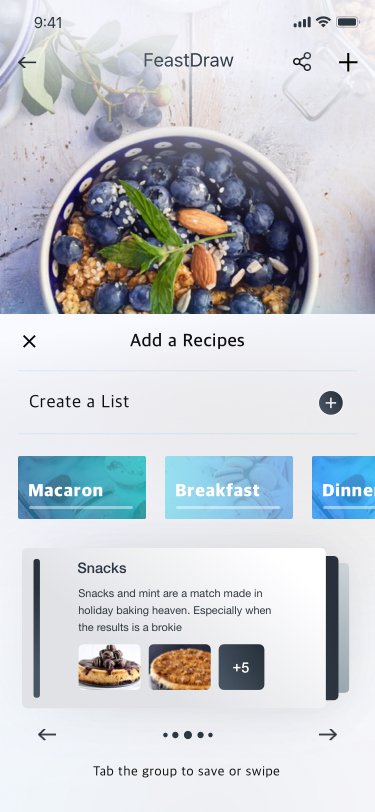
Text in this UI design:
Add a Recipes
Create a List
Macaron
Breakfast
Dinner
Snacks and mint are a match made in holiday baking heaven. Especially when the results is a brokie
Snacks
Snacks and mint are a match made in holiday baking heaven. Especially when the results is a brokie
Snacks
Snacks and mint are a match made in holiday baking heaven. Especially when the results is a brokie
Snacks
Tab the group to save or swipe